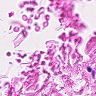
Metastatic tissue present: no